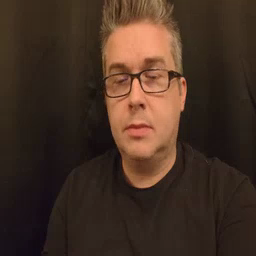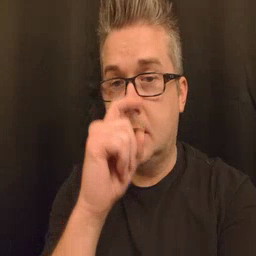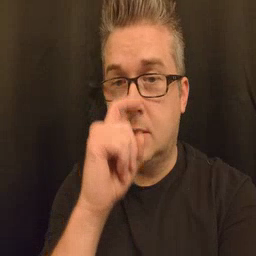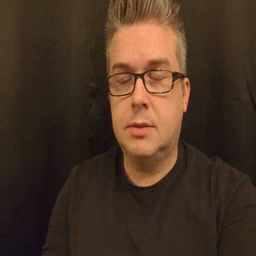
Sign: doll